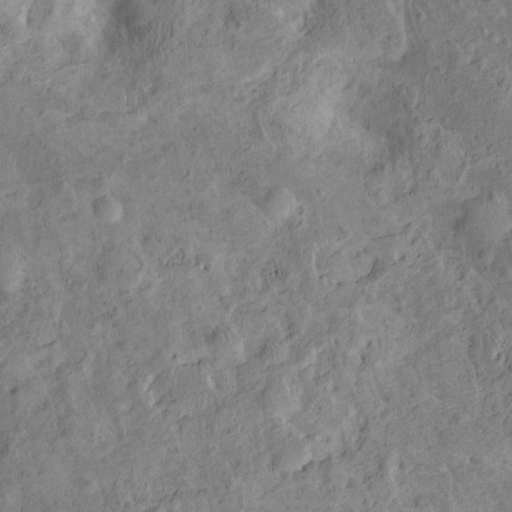
Classes present: Background, Cone